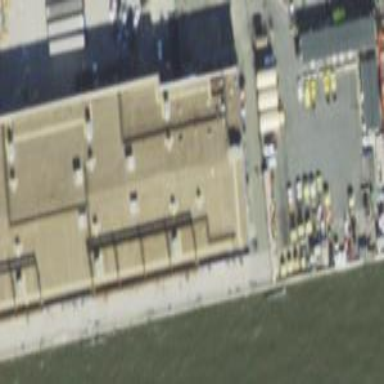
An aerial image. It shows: Building with gabled roof made of concrete. The roof is oriented along the building.